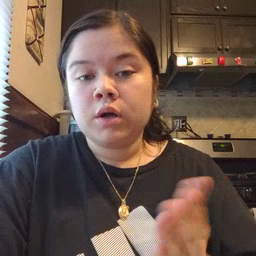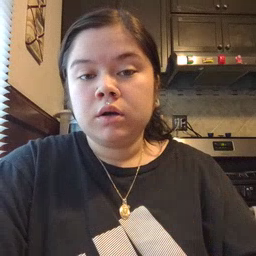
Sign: book